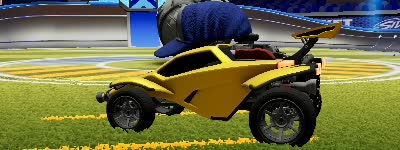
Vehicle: octane